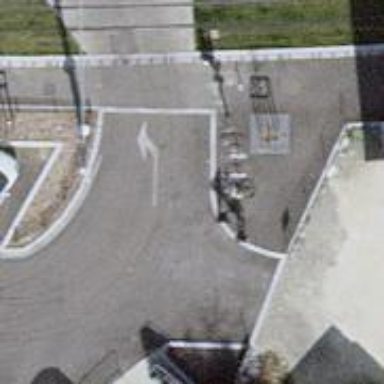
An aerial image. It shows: Bicycle parking area with bollard.